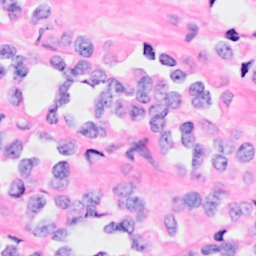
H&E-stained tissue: Breast